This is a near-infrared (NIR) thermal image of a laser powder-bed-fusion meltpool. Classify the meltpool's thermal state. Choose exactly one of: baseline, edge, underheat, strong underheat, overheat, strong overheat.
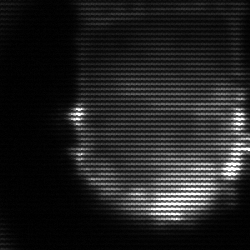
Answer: baseline